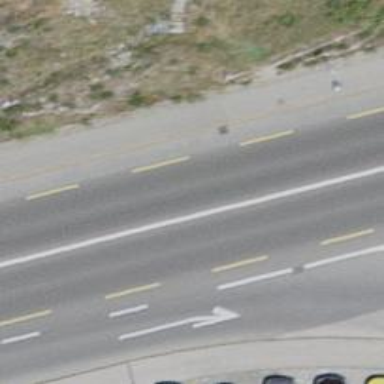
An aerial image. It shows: Primary highway with asphalt surface and designated lane for cyclists.